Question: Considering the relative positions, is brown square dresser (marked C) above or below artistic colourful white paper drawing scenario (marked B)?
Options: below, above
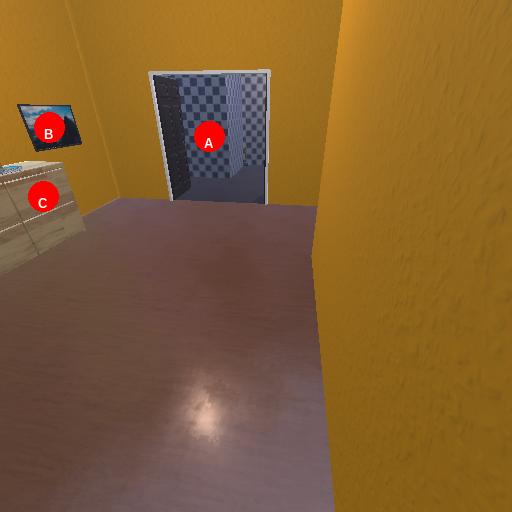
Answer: below